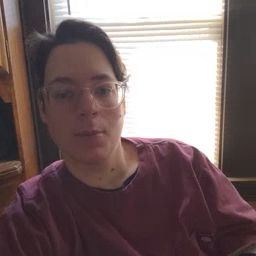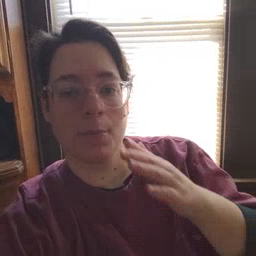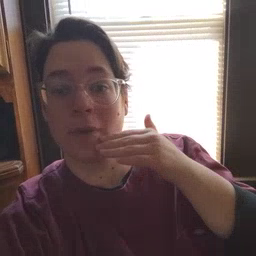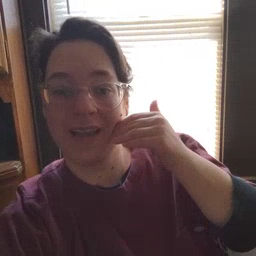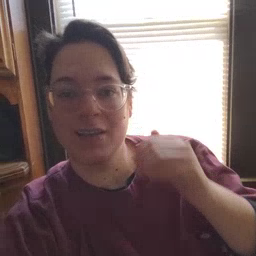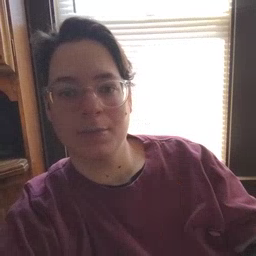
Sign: smile